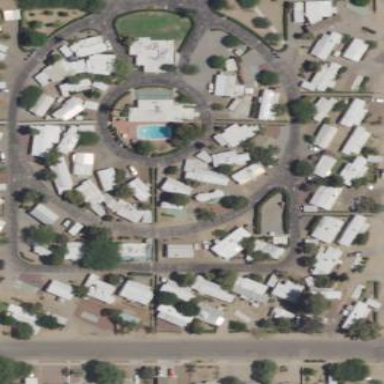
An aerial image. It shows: Residential area designated as trailer park.